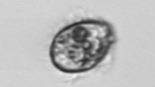
Label: Pleuronema